Question: I've been playing around with a function that ALMOST works for me that I got from <URL>, but it adds an extra array that I do NOT want. The information is stored in my database like so:

'''
private function buildCategories($array,$parent)
{
$result = array();
foreach($array as $row)
{
if($row['parent'] == $parent)
{
$result[$row['category_name']] = $this->buildCategories($array,$row['category_id']);
}
}
return $result;
}
$json = json_encode($this->buildCategories($array,NULL));
return $json;
'''
I want this:
'''
{"reloading":{"components","presses and dies","tumblers & scales","tools & accessories","shotshell reloading"}
'''
but what I get is this:
'''
{"reloading":{"components":[],"presses and dies":[],"tumblers & scales":[],"tools & accessories":[],"shotshell reloading":[]}
'''
I've asked a similar question, but it was NOT to build an associative array. Since it was not like I originally asked I figured another thread was required.
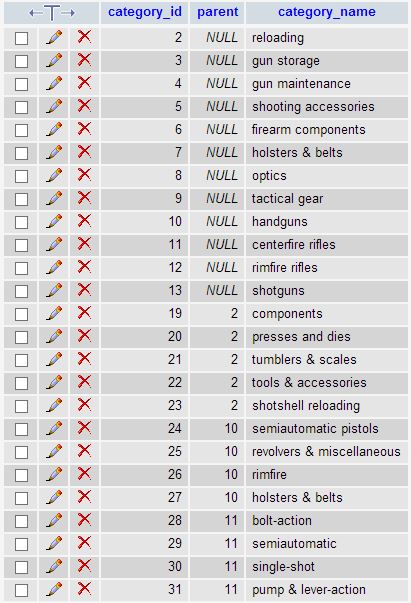
Answer: You can get this:
'''
{"reloading":["components","presses and dies","tumblers & scales","tools & accessories","shotshell reloading"]}
'''
Code:
'''
private function buildCategories($array,$parent)
{
$result = array();
foreach($array as $row) {
if($row['parent'] == $parent) {
if ($row['parent'] == NULL) {
$result[$row['category_name']] = $this->buildCategories($array,$row['category_id']);
} else {
$result[] = $row['category_name'];
}
}
}
return $result;
}
'''